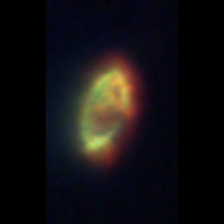
Taxon: Gyrodinium
Group: Dinoflagellates